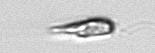
Label: Euglena